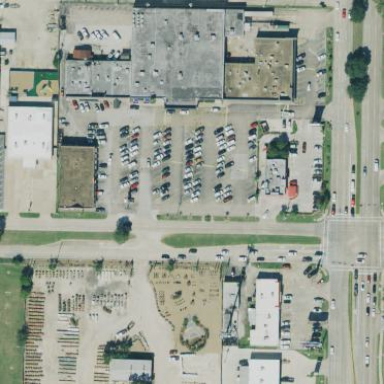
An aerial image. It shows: Retail area.